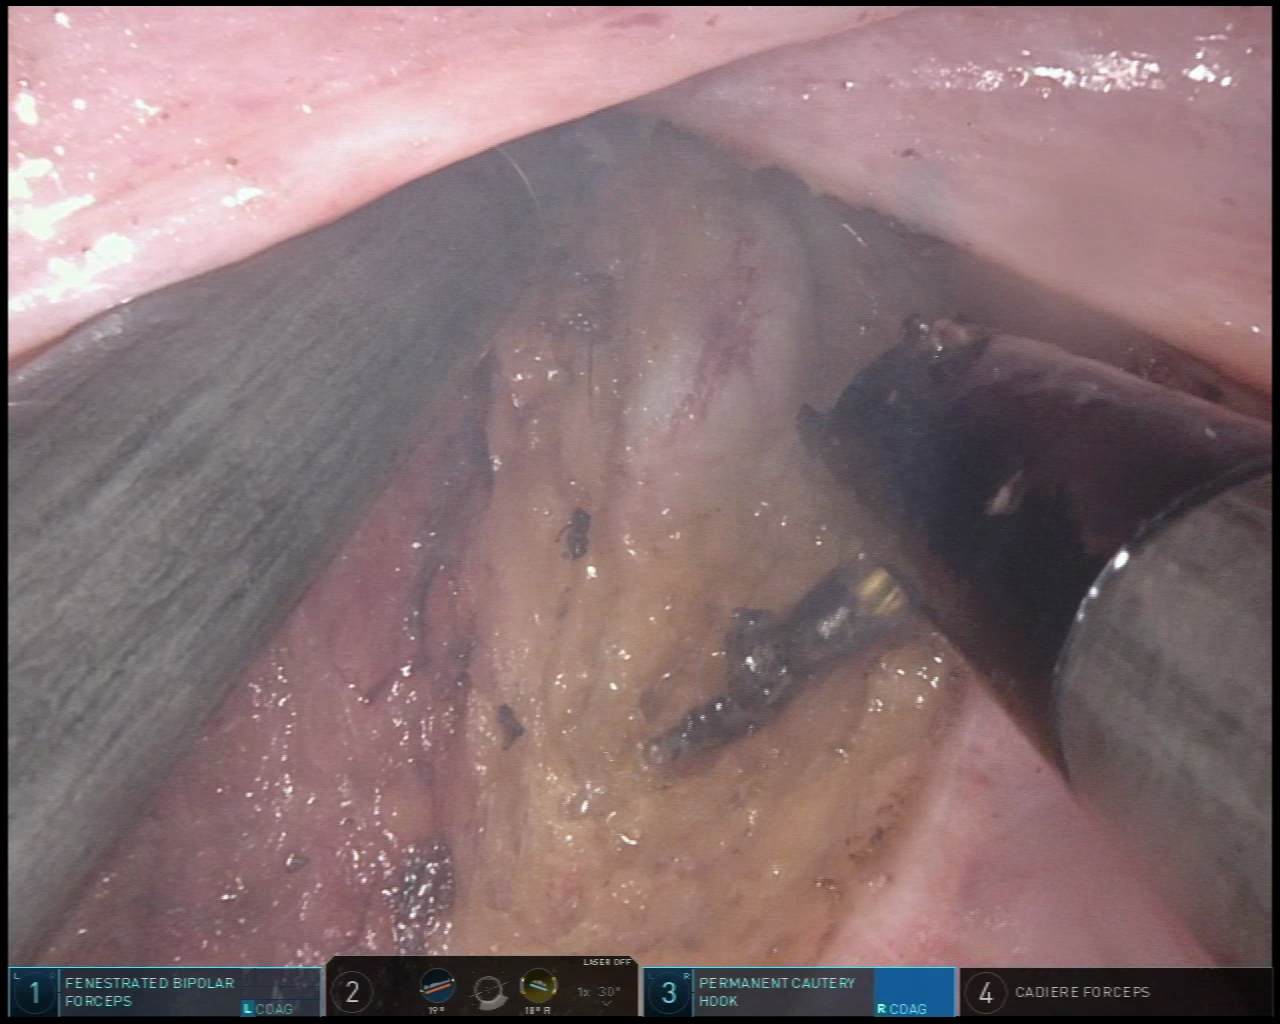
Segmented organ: vesicular_glands
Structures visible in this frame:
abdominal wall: no
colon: no
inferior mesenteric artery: no
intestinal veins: no
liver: no
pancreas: no
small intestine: no
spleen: no
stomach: no
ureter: no
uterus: no
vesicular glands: yes